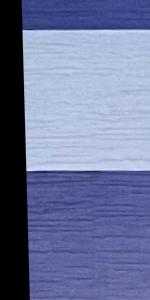
Label: Empty